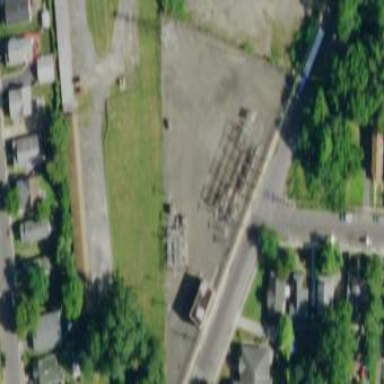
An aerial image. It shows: Minor distribution power substation.